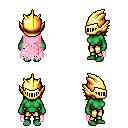
a pixel art fantasy rpg character, female body template, orc, green skin, pink tattered cape, gold greaves, blonde long bangs hairstyle, gold helm, four views (front, back, left, right), 2x2 character sprite sheet, small pixel art, hard edges, no anti-aliasing